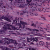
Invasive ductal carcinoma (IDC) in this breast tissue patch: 1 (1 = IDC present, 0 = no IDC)